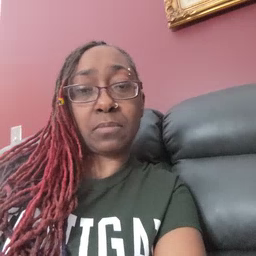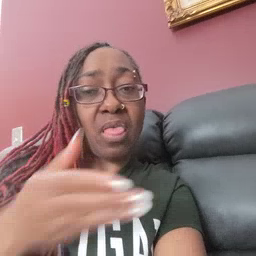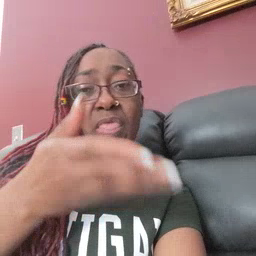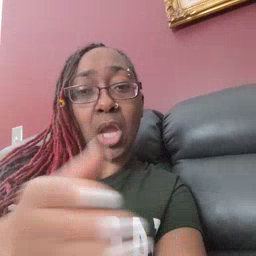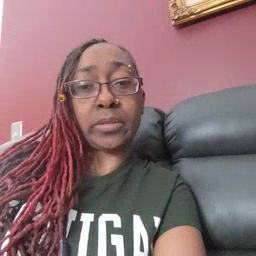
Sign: there